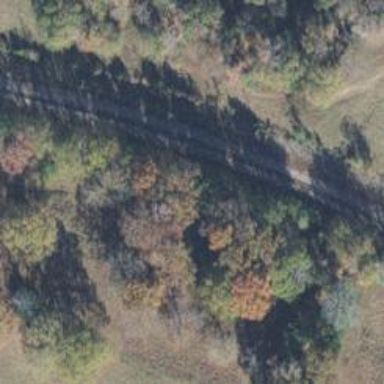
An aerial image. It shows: Railway track.